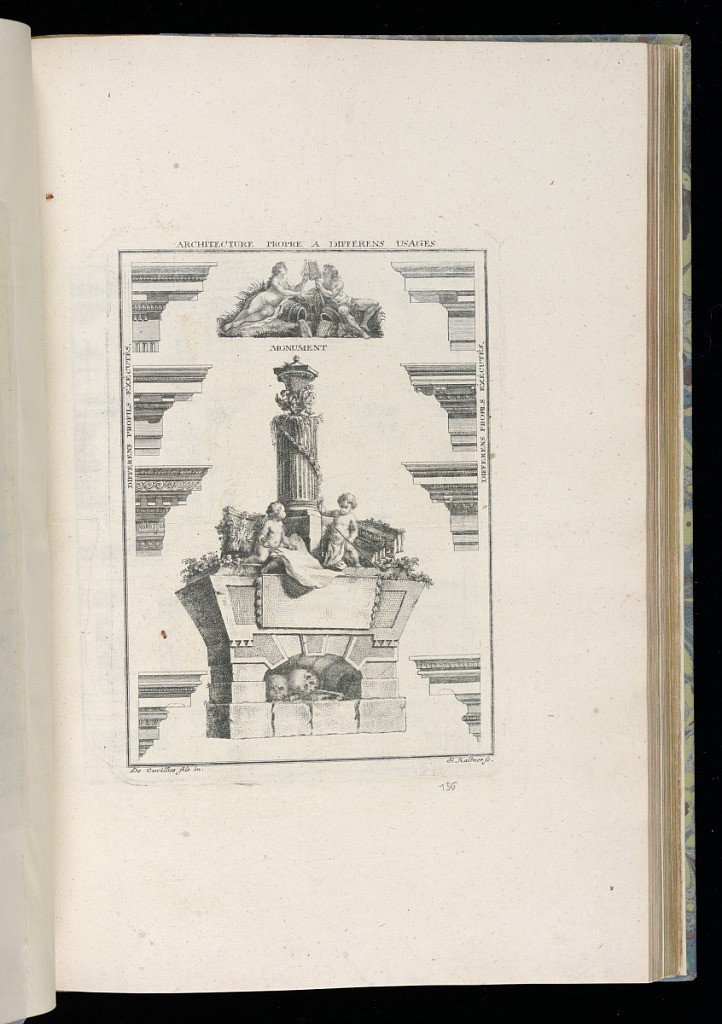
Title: Architecture Propre A Differens Usages (Architecture for Different Uses), plate from Oeuvres de François de Cuvilliés, fils
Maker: François de Cuvilliés, fils
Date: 1768–73
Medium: Etching and engraving on white laid paper
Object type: Print
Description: Print of various usages of architectural ornaments with skulls, putti, short fluted column with urn. Above, male and female gazing at each other with barrels pouring out water.